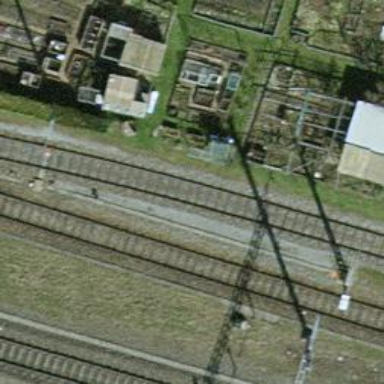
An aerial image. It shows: Rail siding with electrified tracks using contact line.